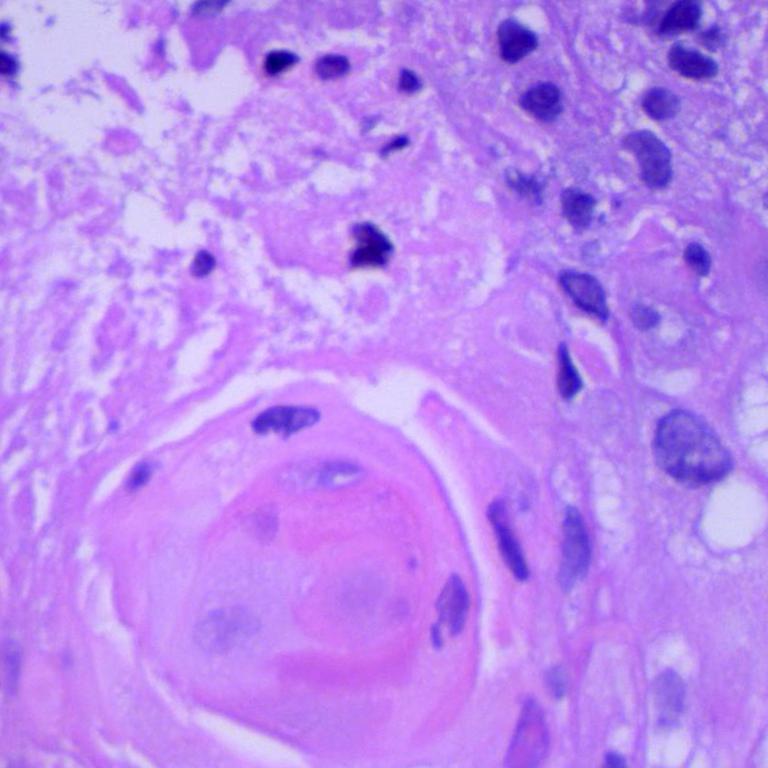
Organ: lung
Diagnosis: squamous carcinomas